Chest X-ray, PA view. Patient: 36 years old, sex M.
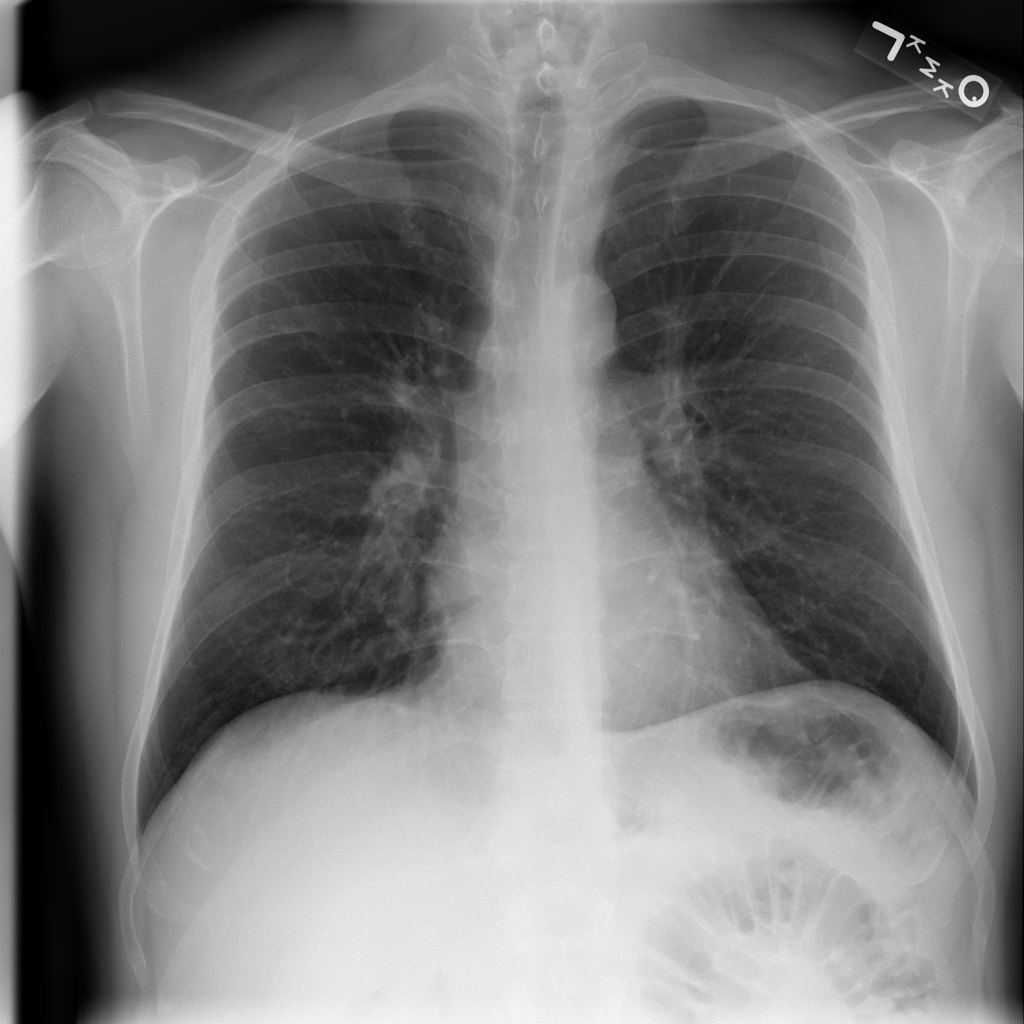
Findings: No Finding